Brain MRI, t1w sequence, axial 2D slice.
Patient: age 44, sex F, weight 95 kg, height 1.95 m
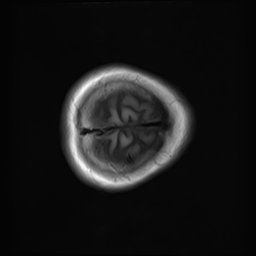